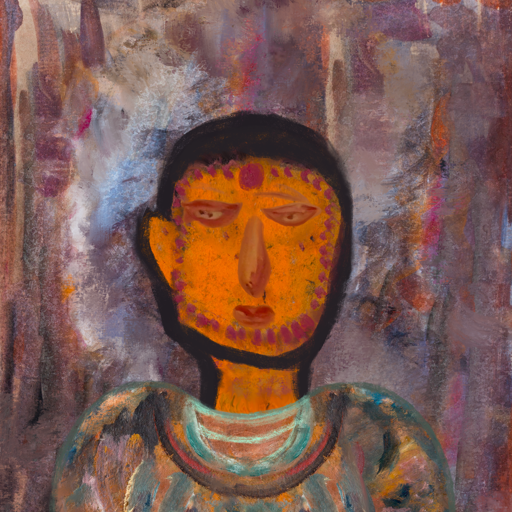
Background: Hypocrite, Head And Neck Front: Doll, Face Front: Pious_Lady, Bust: Boggyland, Hair Front: Blank, Head Accessory: Blank, Second Necklace: Blank, Necklace: Blank, Baby: Blank